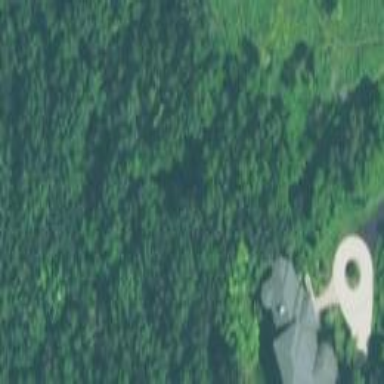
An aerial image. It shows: Serene woodland landscape.